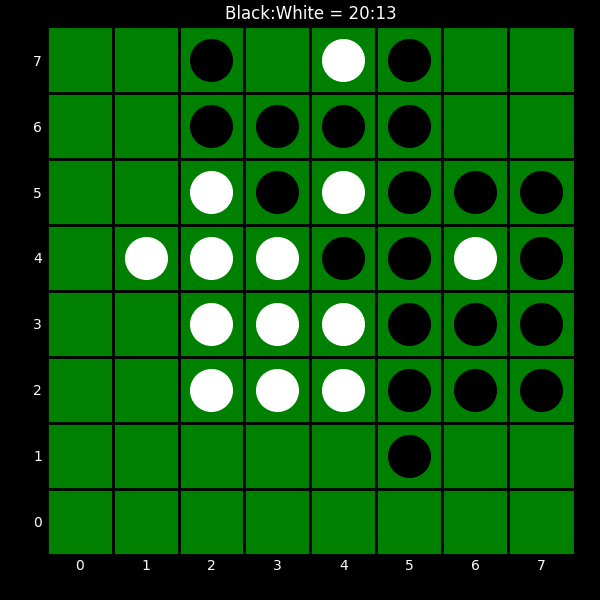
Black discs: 20
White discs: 13